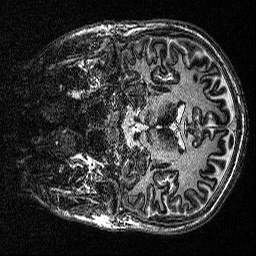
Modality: MP2RAGE
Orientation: coronal
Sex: male
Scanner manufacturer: siemens
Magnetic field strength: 3 T
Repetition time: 5 s
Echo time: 0.00292 s